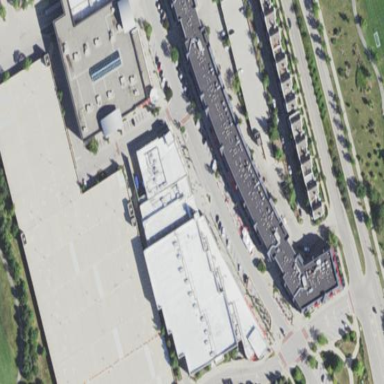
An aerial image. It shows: Retail building.